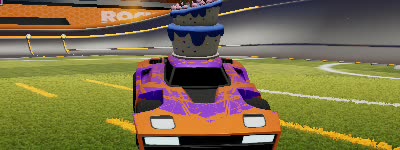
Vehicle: breakout